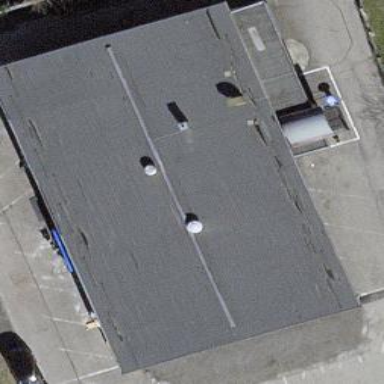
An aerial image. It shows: Building that is strip club.